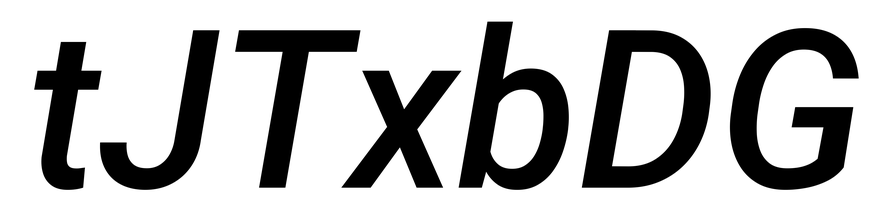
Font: Roboto-Italic_Medium_Italic